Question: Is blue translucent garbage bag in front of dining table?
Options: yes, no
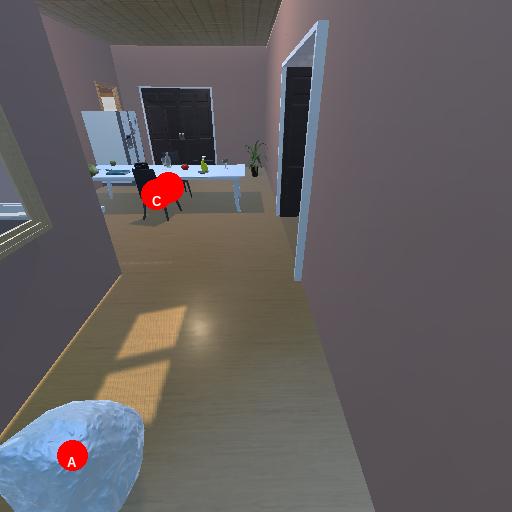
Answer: yes